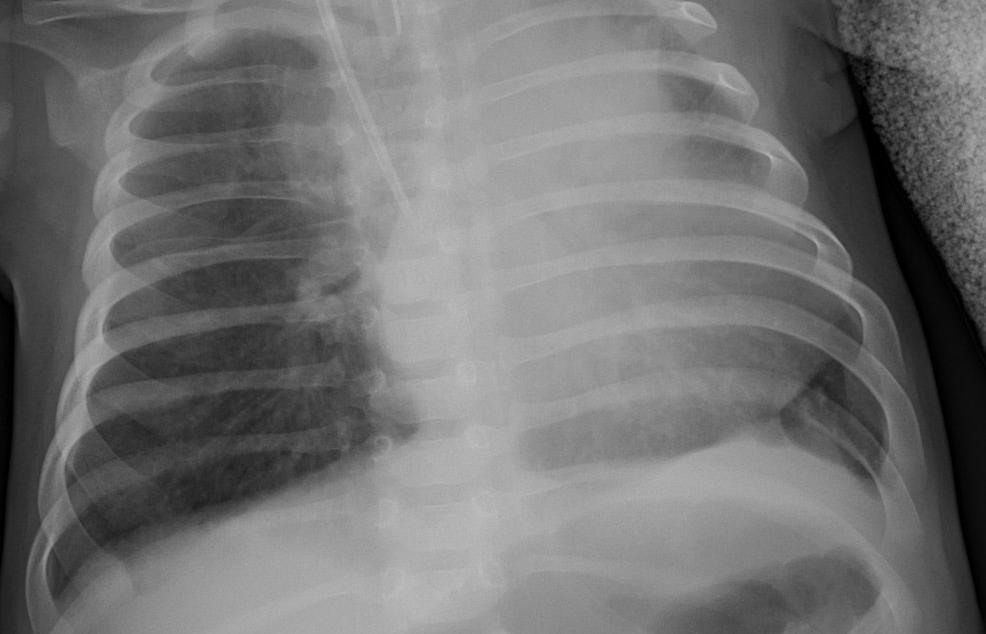
Diagnosis: PNEUMONIA